Field crop: maize
Growth stage: 2
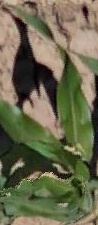
Species: maize